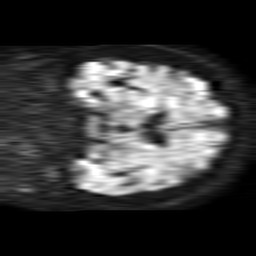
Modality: TRACE
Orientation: coronal
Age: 86
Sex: female
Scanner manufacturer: philips
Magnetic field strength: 1.5 T
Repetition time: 3.392 s
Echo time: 0.06899 s